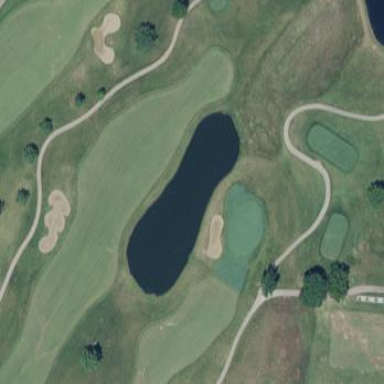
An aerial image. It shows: Picturesque scene of golf course with lateral water hazard.